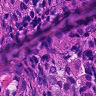
Metastatic tissue present: yes